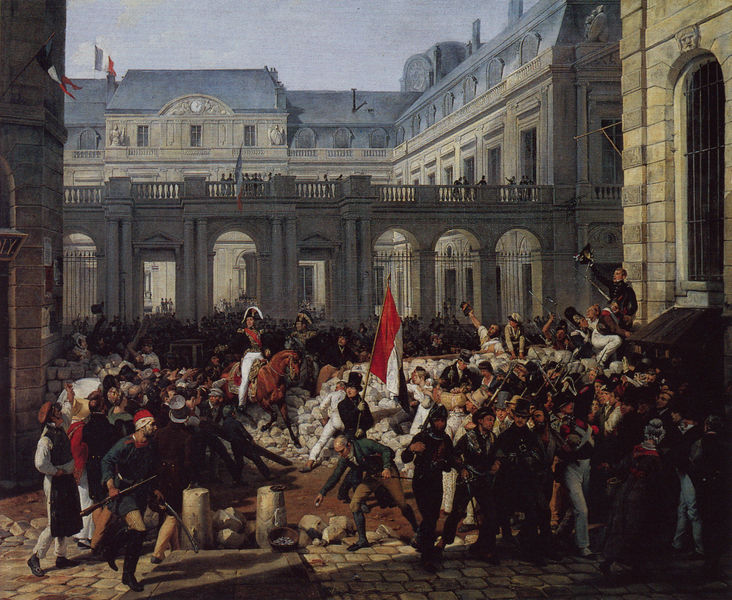
Titel: Le duc d'Orléans quitte le Palais-Royal pour se rendre à l'Hôtel de Ville, 31 juillet 1830, Der Herzog von Orléans verläßt den Königlichen Palast, um sich zum Rathaus zu begeben, 31. Juli 1830
Künstler: Horace Vernet
Standort: Versailles
Institution: Musée National du Château de Versailles et de Trianon
Schlagwörter: blau, gemälde, himmel, kampf, kämpfer, mann, weiß, gelb, menschen, stadt, bunt, fenster, frankreich, hut, männer, paris, schwarz, strasse, säulen, dach, gebäude, haus, rot, schloss, zaun, leute, menge, versammlung, zylinder, architektur, stein, steine, häuser, brücke, gitter, kirche, mantel, klassizismus, bauern, pferd, reiter, stock, schürze, bogen, fahnen, fassade, pflaster, fahne, flagge, hosen, trikolore, schürzen, stra e, säcke, zug, mauer, gelände, hof, markt, platz, arbeiter, laut, schlacht, sturm, tricolore, soldaten, geländer, tor, eingang, palast, balustrade, mauerwerk, kopfsteinpflaster, pflastersteine, revolution, schwert, straßenkampf, säbel, uniform, uniformen, verhaftung, waffen, aufstand, gemetzel, soldat, bürger, tumult, volk, napoleon, stiefel, menschenmenge, anführer, armee, rom, gewehr, gefangene, pfer, rundbögen, feldherr, ballustrade, rappen, jubel, französische revolution, rufen, invalidendom, versailles, barrikade, barrikaden, bastille, elysee, abführen, protest, polen, erstürmung, sansculotte, barikaden, bewaffnete, sprecher, pflasterseine, erstärmung, französiche, kaqmpf, ravolution, revolutioäre, sanculotten, franhe, napoleob, rothüte, rotkappen